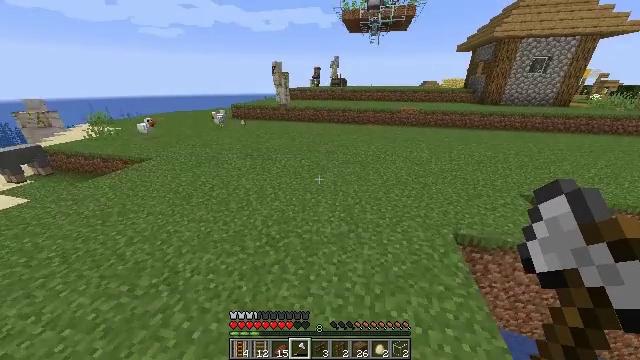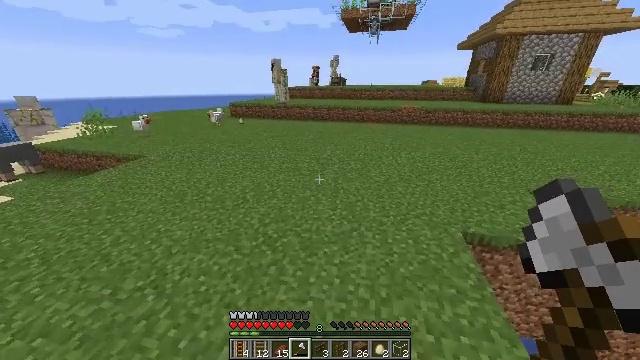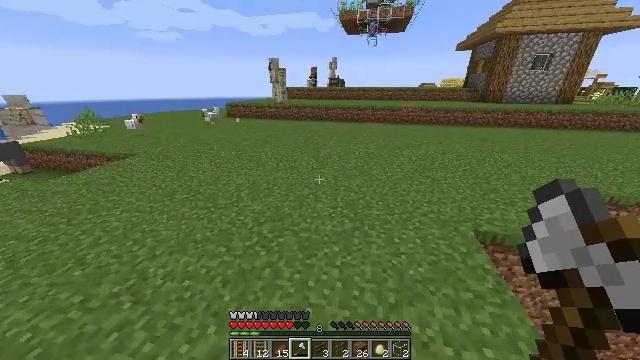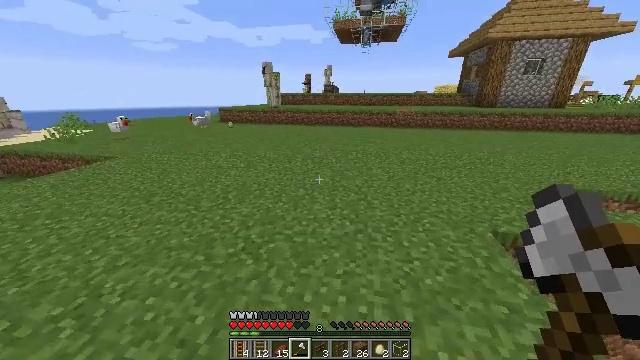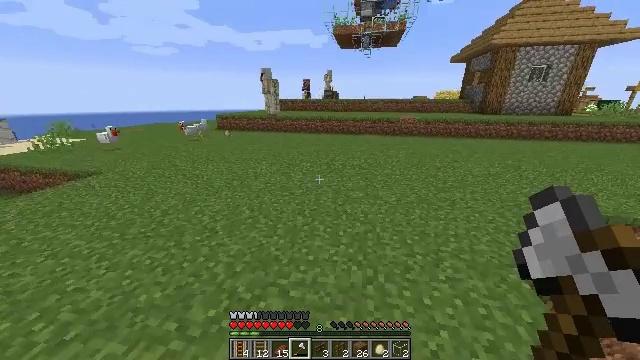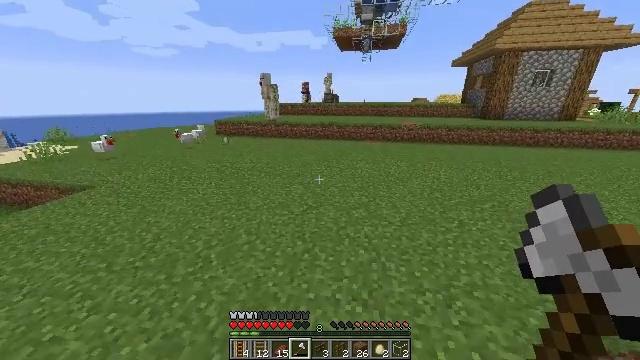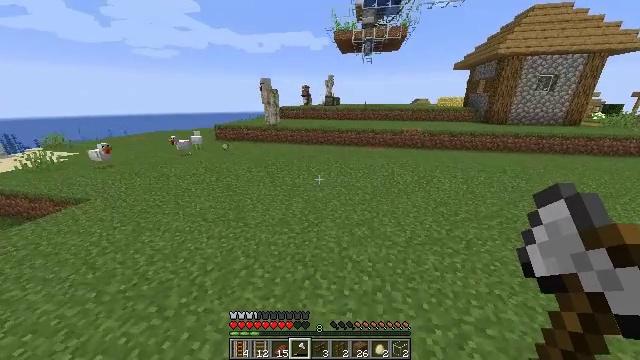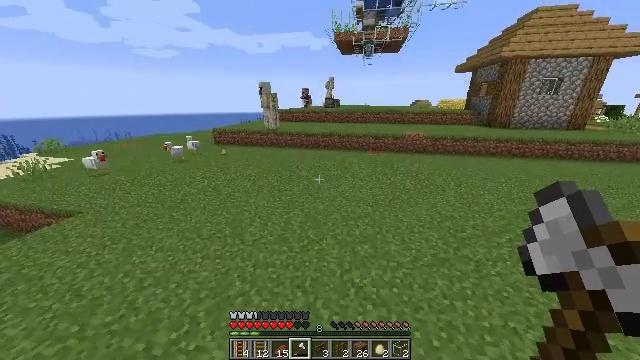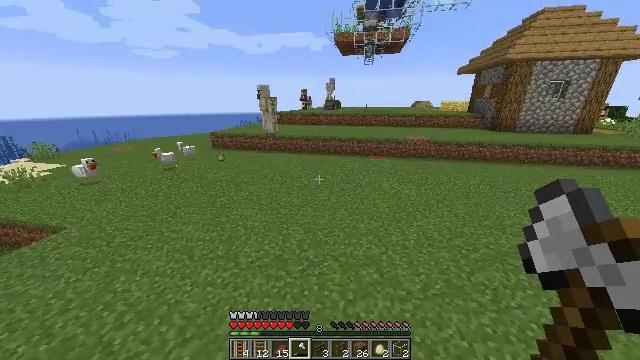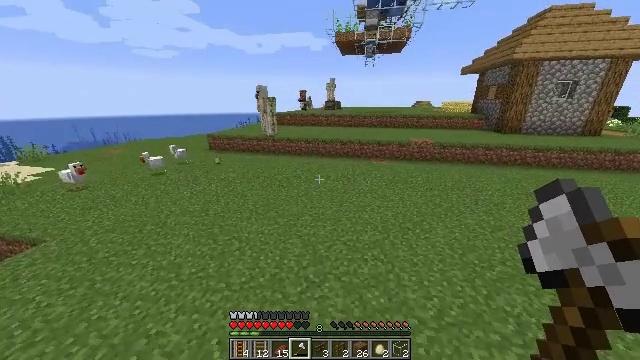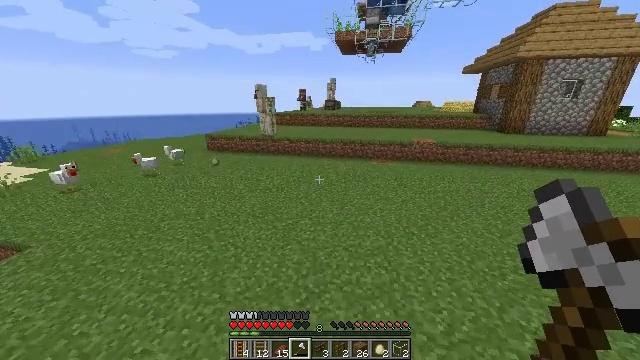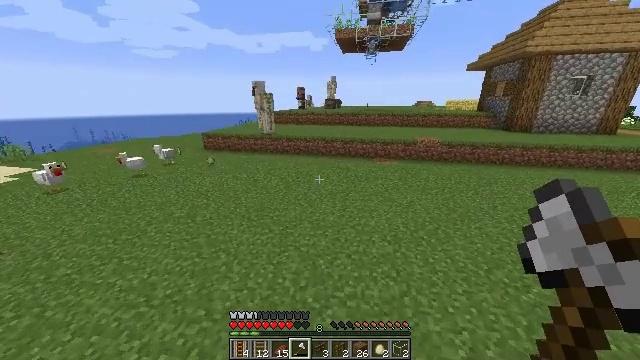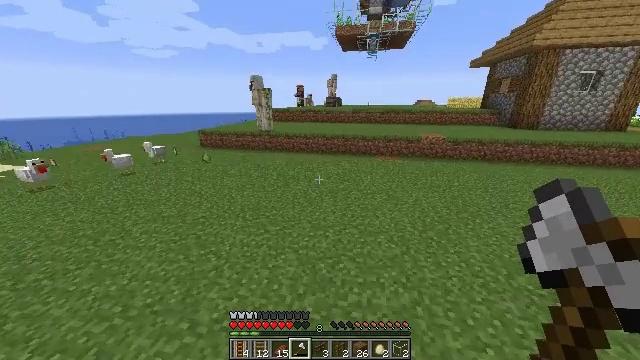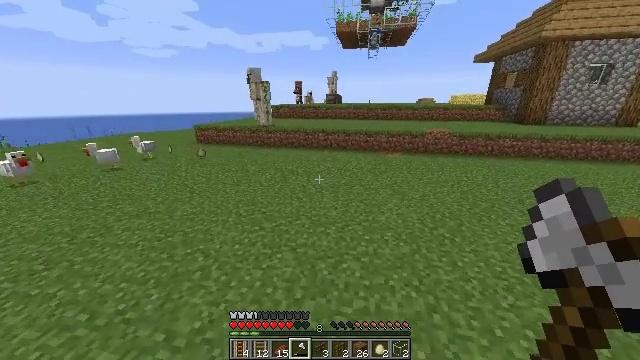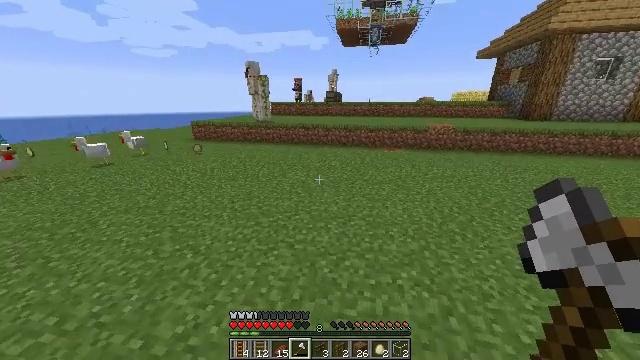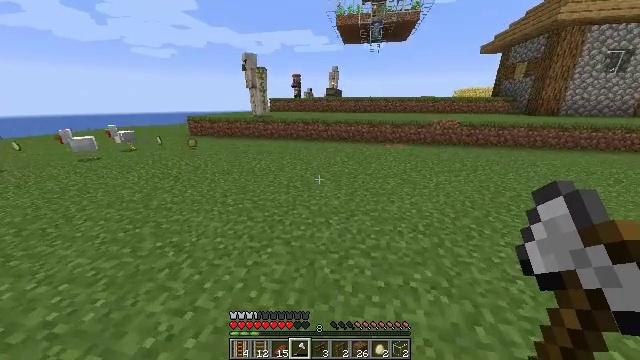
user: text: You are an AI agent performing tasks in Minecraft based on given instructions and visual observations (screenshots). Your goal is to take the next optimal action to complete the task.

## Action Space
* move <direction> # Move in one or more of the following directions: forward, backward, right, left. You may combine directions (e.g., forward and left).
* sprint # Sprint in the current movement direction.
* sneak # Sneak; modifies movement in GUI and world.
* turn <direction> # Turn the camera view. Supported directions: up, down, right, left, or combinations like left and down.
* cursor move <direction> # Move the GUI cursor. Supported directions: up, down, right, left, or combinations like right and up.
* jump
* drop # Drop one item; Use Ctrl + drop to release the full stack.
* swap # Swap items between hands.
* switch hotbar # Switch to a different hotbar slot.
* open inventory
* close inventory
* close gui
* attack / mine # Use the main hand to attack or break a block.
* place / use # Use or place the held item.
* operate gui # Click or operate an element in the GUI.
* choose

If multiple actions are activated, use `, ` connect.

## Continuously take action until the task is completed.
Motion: motion action
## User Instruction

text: Use planks on the crafting table to make a spruce sign.
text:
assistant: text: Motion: move forward, sprint, jump
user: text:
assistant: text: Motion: move forward, sprint, jump
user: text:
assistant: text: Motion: move forward, sprint, turn right and up, jump
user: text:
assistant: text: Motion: move forward, sprint, jump
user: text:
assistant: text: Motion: move forward, sprint, jump
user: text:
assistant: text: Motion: move forward, jump
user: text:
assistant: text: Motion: move forward, jump
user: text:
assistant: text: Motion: move forward, jump
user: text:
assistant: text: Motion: move forward, jump
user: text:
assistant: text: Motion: move forward, jump
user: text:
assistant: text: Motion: move forward, sprint, jump
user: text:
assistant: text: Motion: move forward, sprint, jump
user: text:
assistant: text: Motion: move forward, sprint, jump
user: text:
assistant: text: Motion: move forward, sprint, jump
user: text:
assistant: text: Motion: move forward, jump
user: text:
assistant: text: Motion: move forward, jump
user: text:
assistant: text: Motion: move forward, jump
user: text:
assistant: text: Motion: move forward, jump
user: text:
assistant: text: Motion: move forward, sprint, jump
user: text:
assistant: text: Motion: move forward, sprint, jump
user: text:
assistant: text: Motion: move forward, sprint, jump
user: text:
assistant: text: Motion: move forward, sprint, jump
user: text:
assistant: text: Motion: move forward, jump
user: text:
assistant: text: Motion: move forward, jump
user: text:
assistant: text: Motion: move forward, turn right, jump
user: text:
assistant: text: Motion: move forward, turn right, jump
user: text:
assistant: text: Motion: move forward, jump
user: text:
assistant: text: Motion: move forward, jump
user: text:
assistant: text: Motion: move forward, sprint, jump
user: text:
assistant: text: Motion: move forward, sprint, turn left, jump